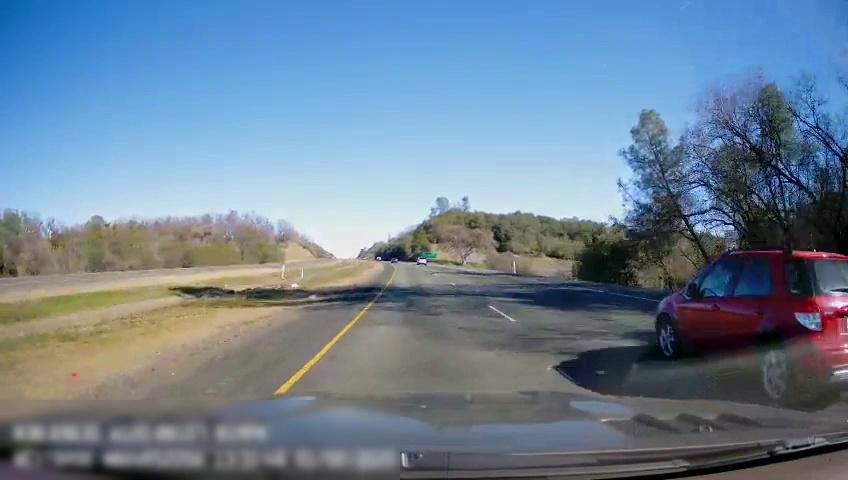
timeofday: Day
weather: Sunny
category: Drivable Space
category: Drivable Space
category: Vehicles | Car
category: Vehicles | SUV
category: Lanes | Current Lane
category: Lanes | Current Lane
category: Lanes | Alternate Lane
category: Traffic | Signs